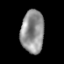
Tissue: prostate
Cell type: T cells
Senescence score: 0.3501
Nuclear area (px): 972
Mean DAPI intensity: 144.251